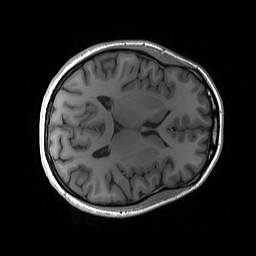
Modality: T1w
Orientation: axial